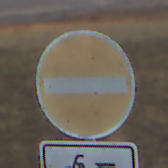
Verkehrszeichen: VerbotDerEinfahrt
Zusatzzeichen unten: EinspurigeFahrzeugeFrei2
Umgebung: Outdoor, Nature
Tageszeit: SunriseSunset
Wetter: Clear
Licht: Natural
Jahreszeit: NotSpecified
Kontrast: HighContrast